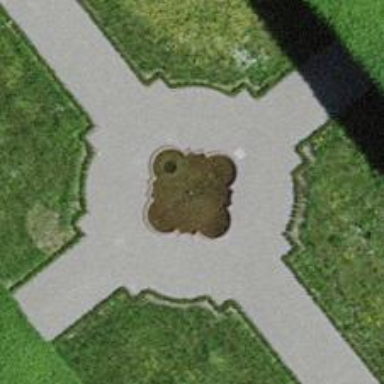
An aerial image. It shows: Fountain.